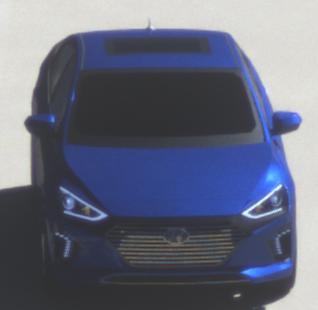
Make: Hyundai
Model: IONIQ Hybrid
Detailed model: IONIQ (AE) Hybrid
Model produced from: 2016/10
Model produced until: 2018/08
Doors: 5
Color: blue
Road condition: dry road
Daytime: midday
Contrast: high contrast